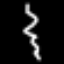
Label: squiggle